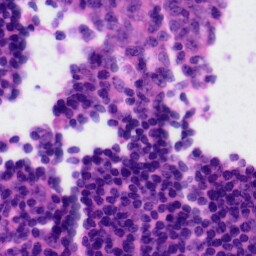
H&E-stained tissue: Tonsil